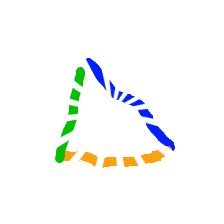
Shape: triangle